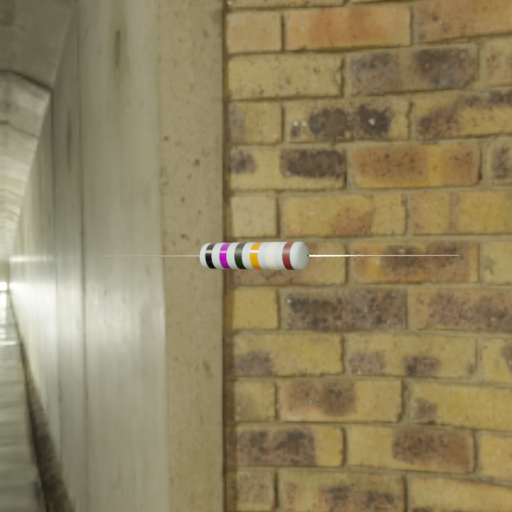
Resistor colour bands (in order): black, violet, black, orange, white, brown